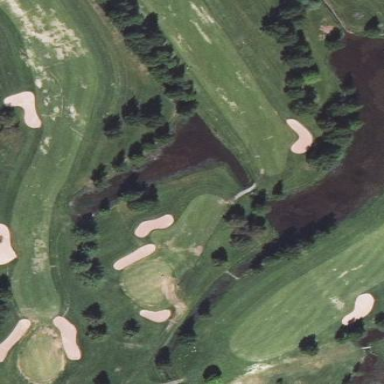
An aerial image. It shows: Golf fairway surrounded by grass.